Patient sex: M
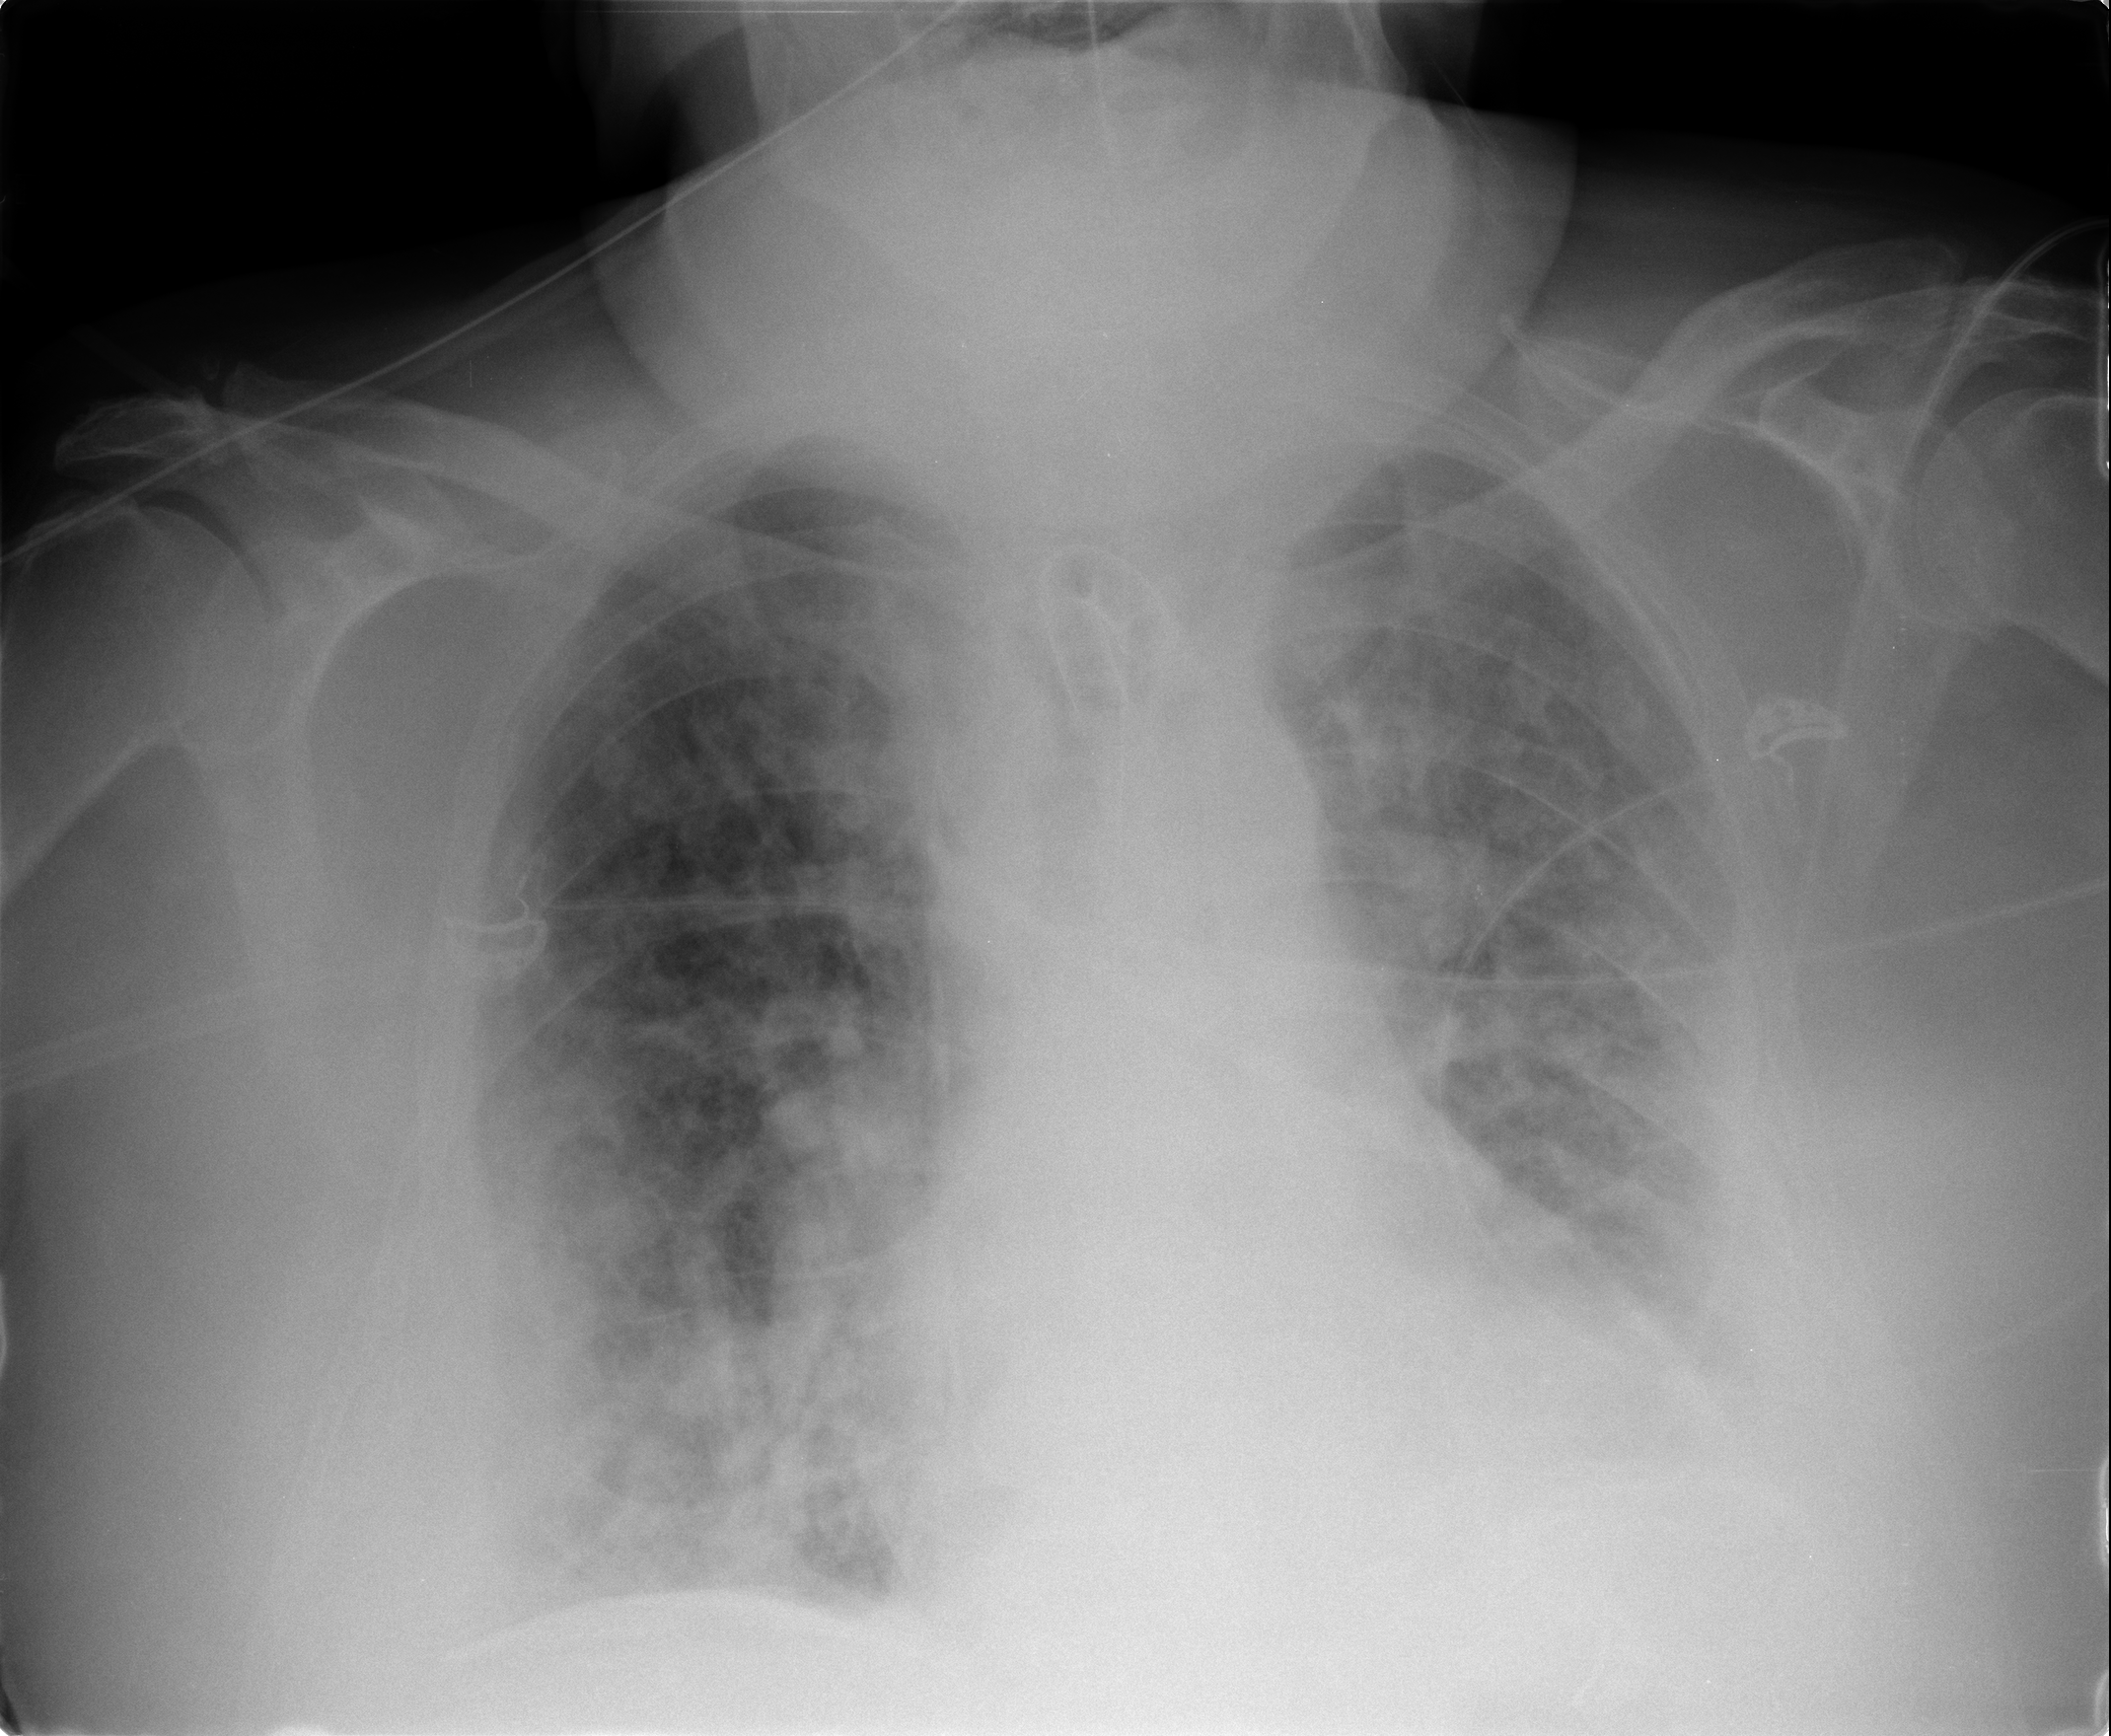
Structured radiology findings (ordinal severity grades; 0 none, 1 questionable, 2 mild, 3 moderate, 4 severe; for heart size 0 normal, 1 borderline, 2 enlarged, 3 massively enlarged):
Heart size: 0
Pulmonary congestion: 2
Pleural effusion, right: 2
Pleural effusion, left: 2
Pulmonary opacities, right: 3
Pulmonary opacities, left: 2
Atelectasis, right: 2
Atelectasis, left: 2